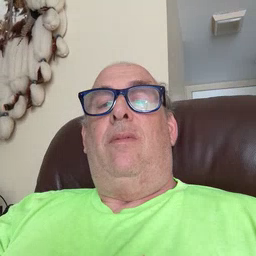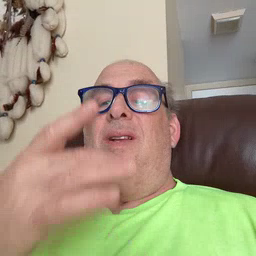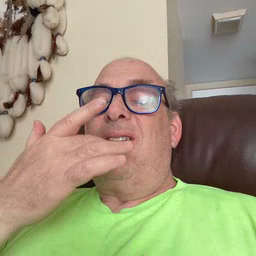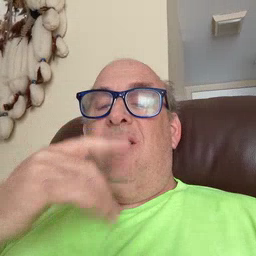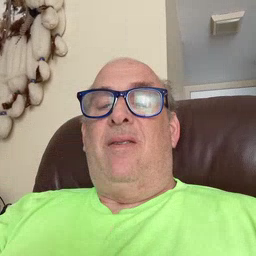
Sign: taste